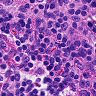
Metastatic tissue present: no